Aerial crown-view tile of a tropical tree (Barro Colorado Island, Panama), acquired 20250512:
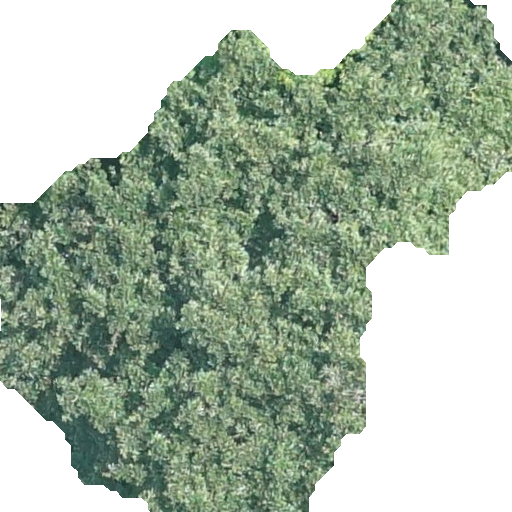
Species: Ficus obtusifolia
GBIF accepted scientific name: Ficus obtusifolia
Crown area: 258.94 m²